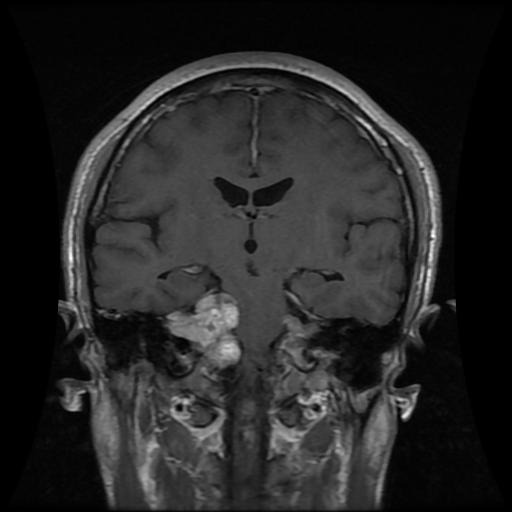
Label: meningioma